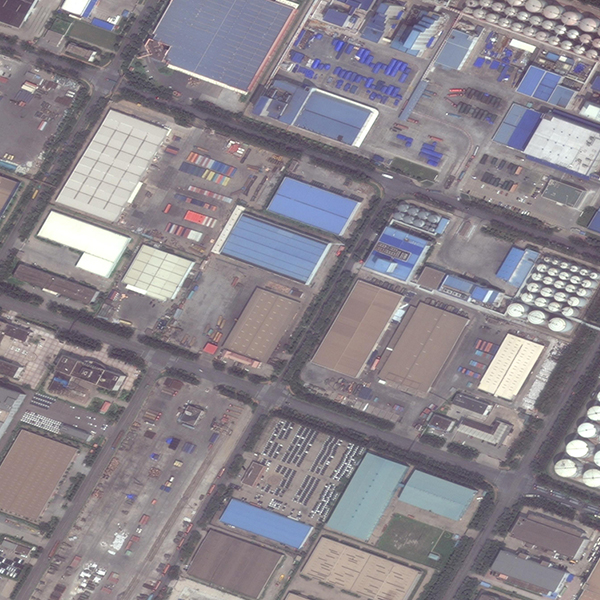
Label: Industrial